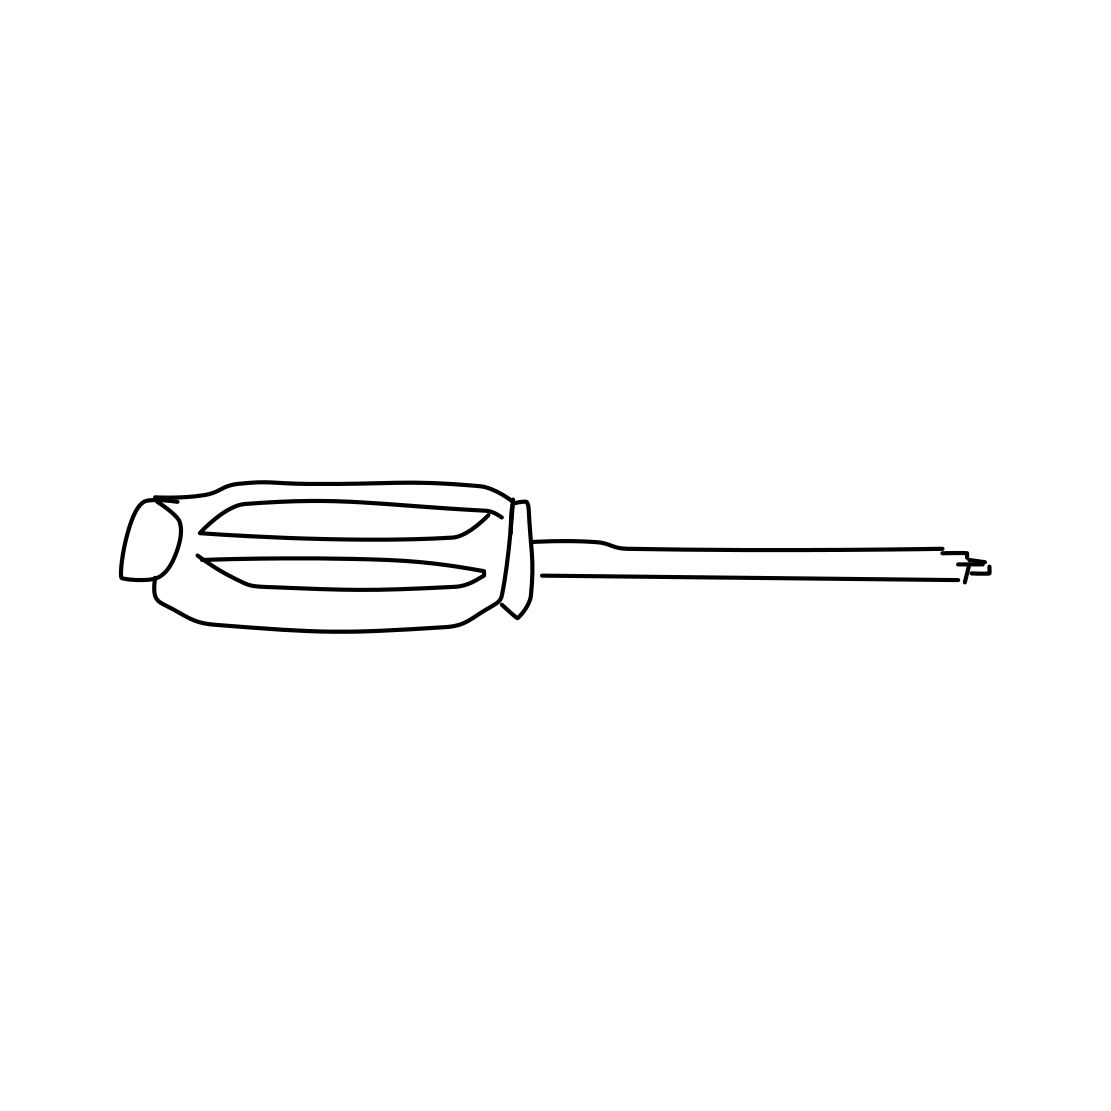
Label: screwdriver